Question: Count the number of objects in the diagram.
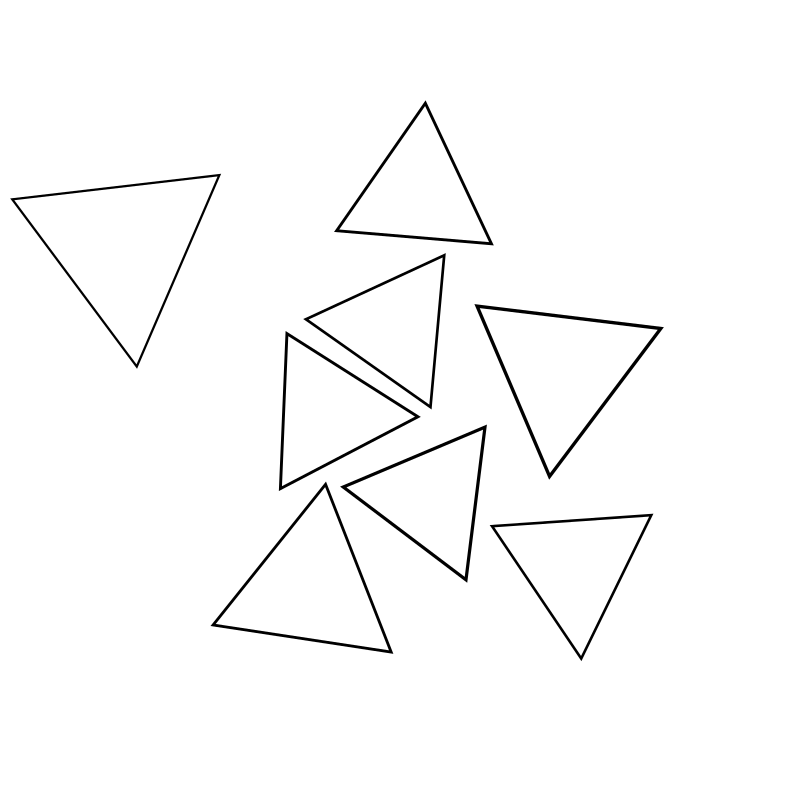
Answer: 8